Question: I'm trying to do this when someone clicks a box:

It's seems simple, if I put the gray div inside the 'ng-repeat', when a user clicks a box, the new div would be shown.
'''
<div ng-repeat="friend in friends" ng-click...>
<div>
{{friend}}
</div>
<div collapse="expand">
some content
</div>
</div>
'''
But, what if I don't want to repeat the gray div? (Let's say it's a bunch of 'html' that is not necessary to be repeat by each element).
So, I have <URL>, where the gray div is outside the ng-repeat.
Is it any possibility to do what you see in the image with or some trick in angular or javascript?
I heard that I could use jQuery to inject the html, but maybe could exist a cleaner way.
Considerations:
- 'n'
What I have tried
- 'position relative'
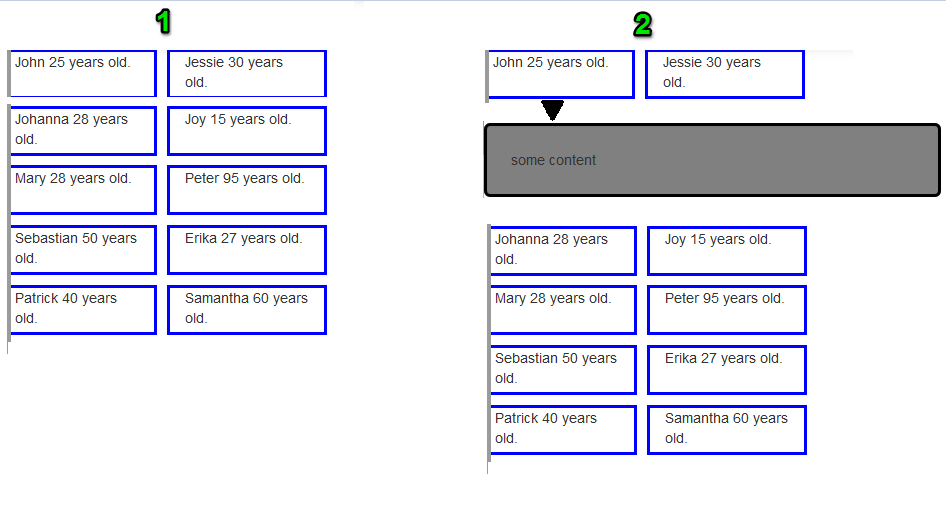
Answer: First of all your task is unachievable unless you change markup. The result should be like this.
'''
<div class="row">
<div class="col-md-4">
Age
</div>
<div class="col-md-4">
Age
</div>
</div>
<div class="row">
<div class="col-md-4">
Age
</div>
<div class="col-md-4">
Age
</div>
</div>
'''
For that you need to use custom filter. I took it from here
<URL>
Since you use jQuery you can easily manipulate elements now. You can get you collapse div and append it to every row.
You modified working planker is here
<URL>